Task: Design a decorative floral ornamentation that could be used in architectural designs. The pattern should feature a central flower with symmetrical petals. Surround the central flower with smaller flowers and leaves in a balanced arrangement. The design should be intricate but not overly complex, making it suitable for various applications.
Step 1121:
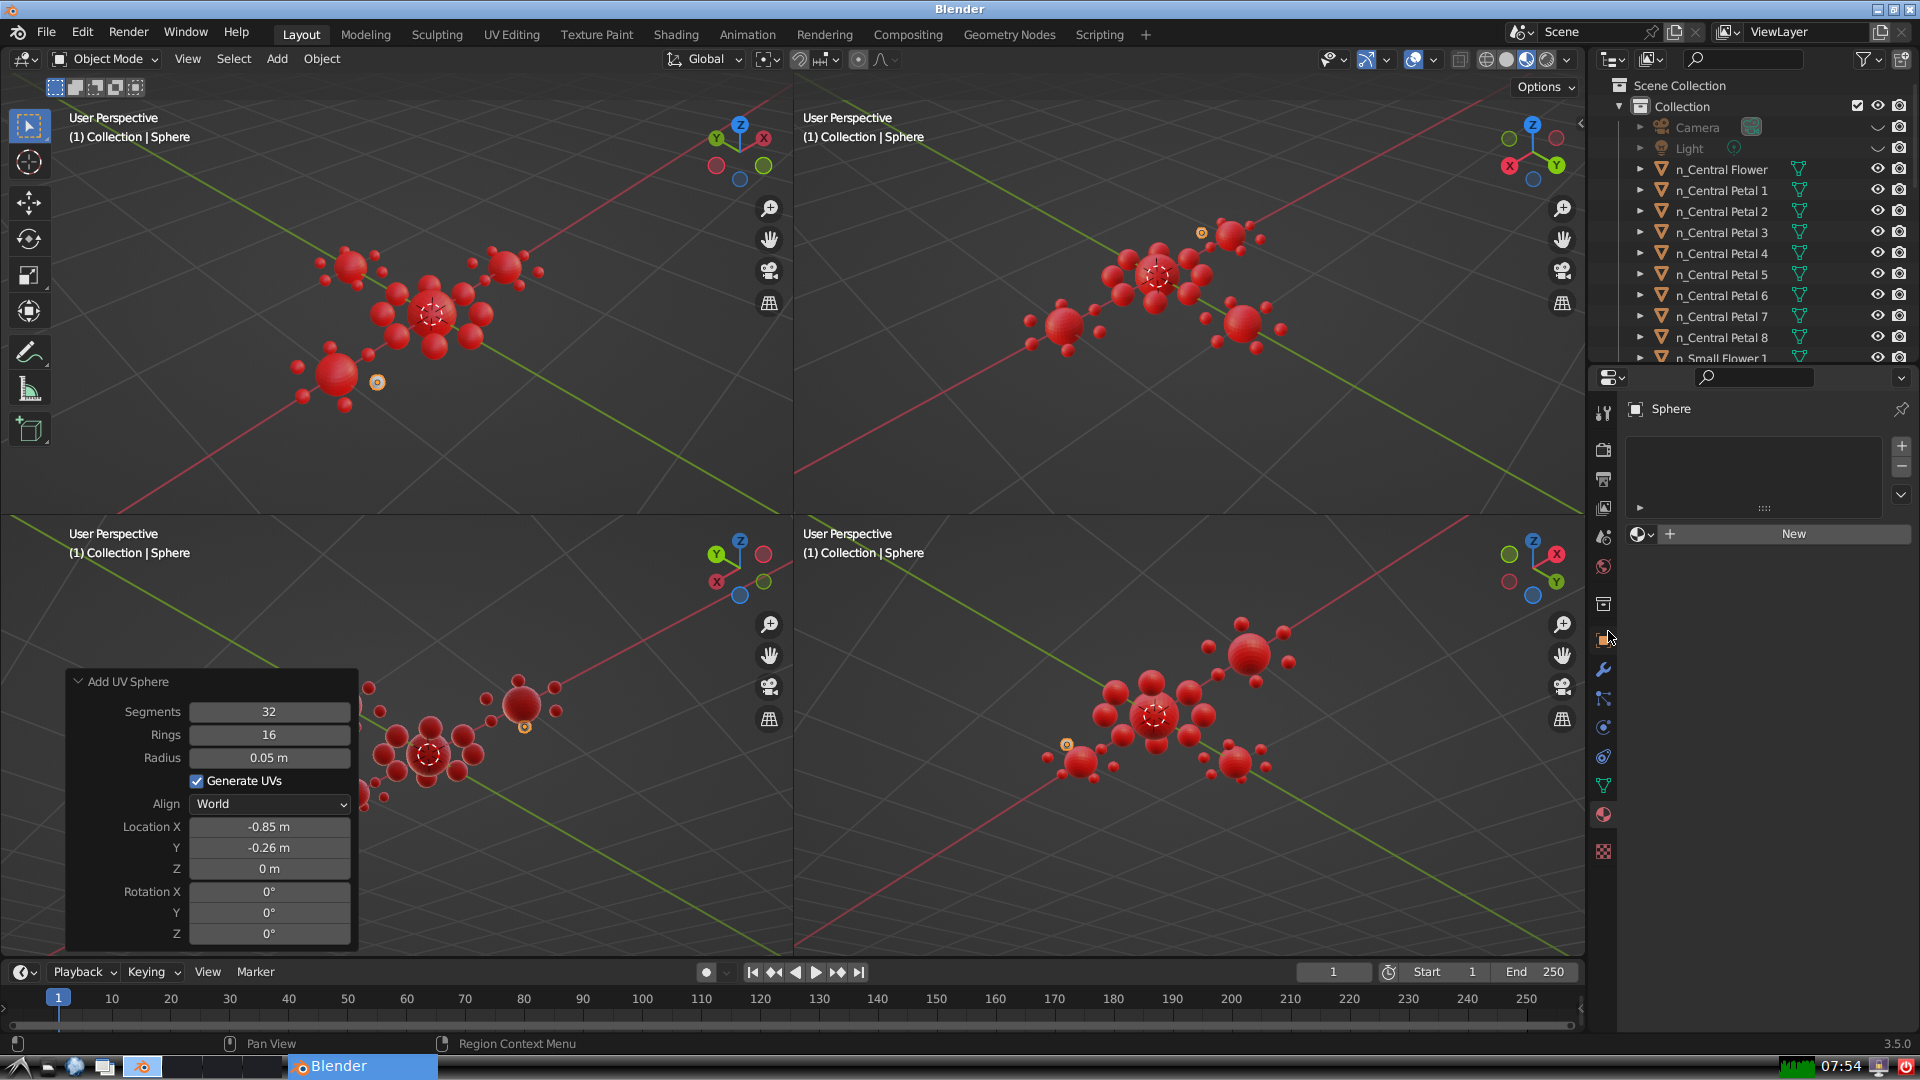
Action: click: no